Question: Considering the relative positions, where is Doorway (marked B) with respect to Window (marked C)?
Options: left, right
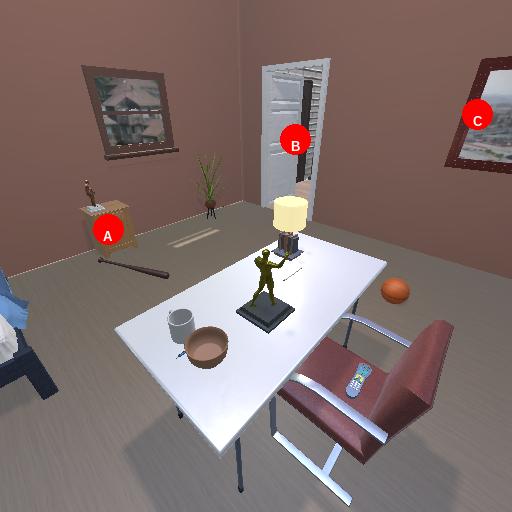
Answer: left